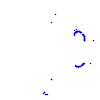
Particle: proton